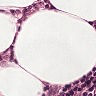
Metastatic tissue present: no